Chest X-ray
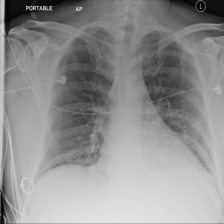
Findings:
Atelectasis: negative
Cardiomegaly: negative
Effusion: negative
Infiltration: negative
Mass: negative
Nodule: negative
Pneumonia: negative
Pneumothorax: negative
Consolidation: negative
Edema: negative
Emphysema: negative
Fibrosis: negative
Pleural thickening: negative
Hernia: negative